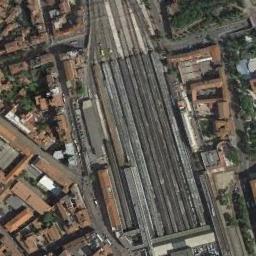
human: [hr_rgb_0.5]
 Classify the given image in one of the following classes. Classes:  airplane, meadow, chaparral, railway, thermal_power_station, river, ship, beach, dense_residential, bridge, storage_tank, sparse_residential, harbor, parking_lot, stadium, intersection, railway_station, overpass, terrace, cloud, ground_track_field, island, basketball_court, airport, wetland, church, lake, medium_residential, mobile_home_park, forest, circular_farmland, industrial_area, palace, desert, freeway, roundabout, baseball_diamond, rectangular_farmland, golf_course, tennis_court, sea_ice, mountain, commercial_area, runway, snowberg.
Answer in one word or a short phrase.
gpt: railway_station